Question: I've a JMeter Script that does the following:
1. User registers to the site filling out a form with personal information
2. Reads through Terms, Condition and agrees to the Agreement
3. Reads through the instructions and answers practice questions before taking the test (next step)
4. Takes a timed test of multiple choices for 10 minutes and submits answers.
As you can imagine, they require different delays. Users take 1-2 minutes to fill-out the form. Usually goes really quick through the terms and conditions (less than 30 seconds) and hits 'I Agree' button. Then spends 4-5 minutes in reading the instructions and taking the practice tests (I measured, takes approximately 4-5 minutes) and finally takes the 10 minute timed test.
Now, question is: how do I insert these different time delays between different page requests? I saw some posts that shows how to insert variable time delays to 'ALL' pages. But for me that doesn't help. Please see attached image of what I ideally intend to do.

Can anyone please help? Thanks in advance!
--Ishti
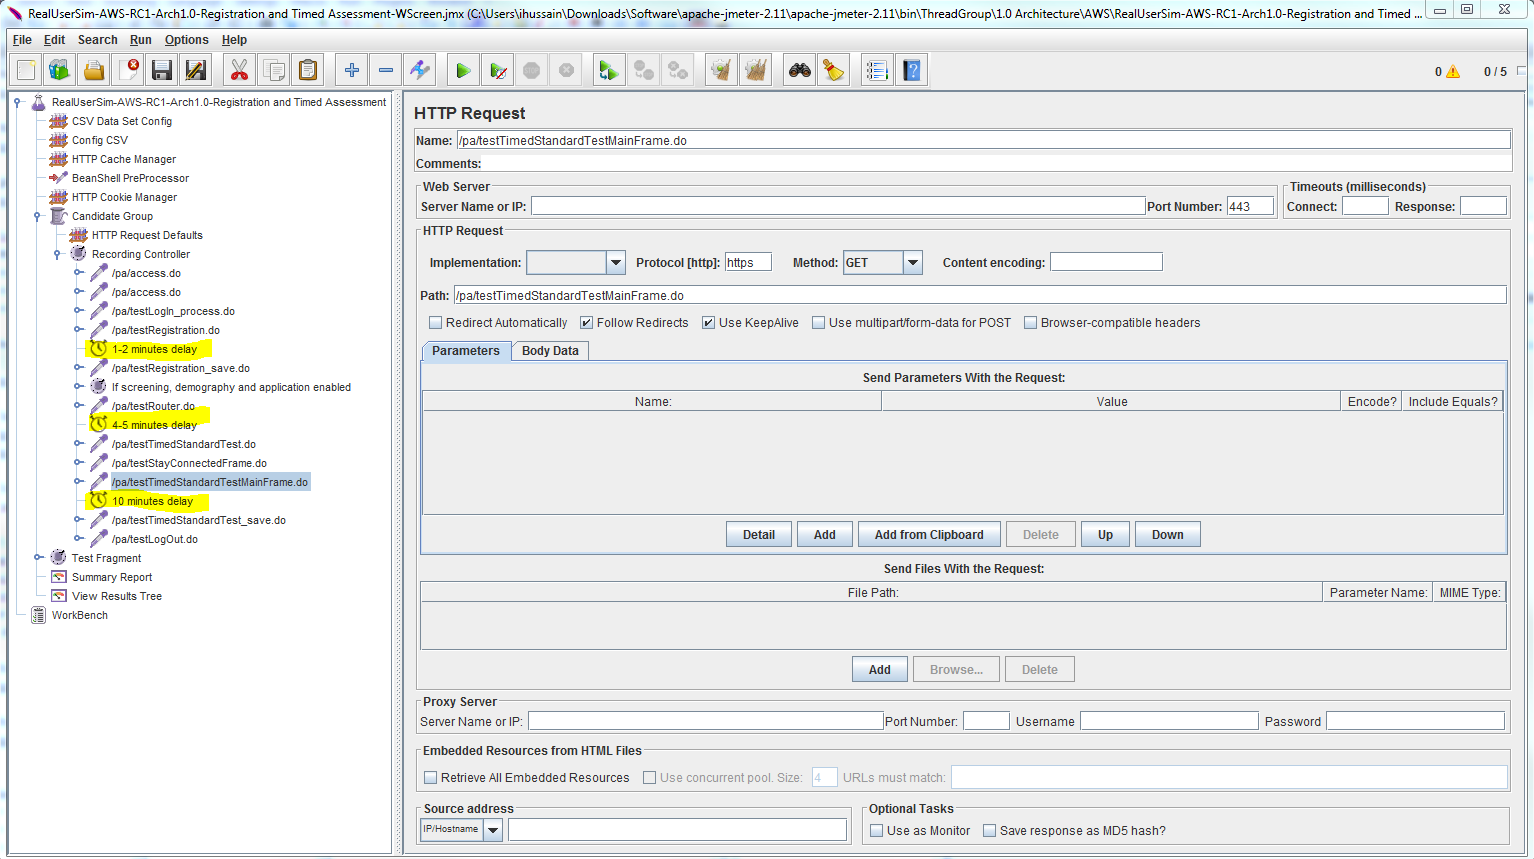
Answer: I think I got the answer. It's actually in the Manual itself at:
<URL>
> Note that timers are processed before each sampler in the scope in which they are found; if there are several timers in the same scope, all the timers will be processed before each sampler.
Timers are only processed in conjunction with a sampler. A timer which is not in the same scope as a sampler will not be processed at all.
.